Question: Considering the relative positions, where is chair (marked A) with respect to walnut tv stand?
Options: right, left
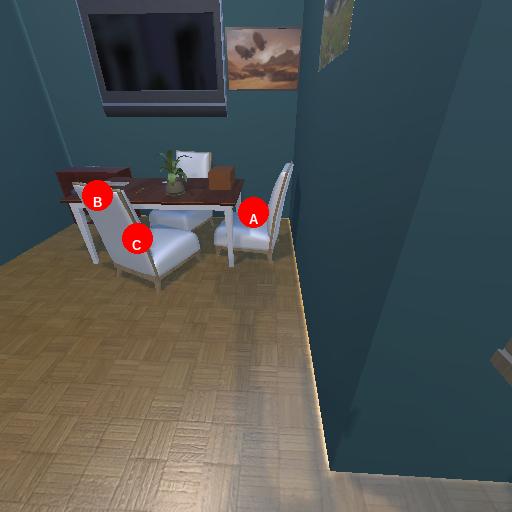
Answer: right